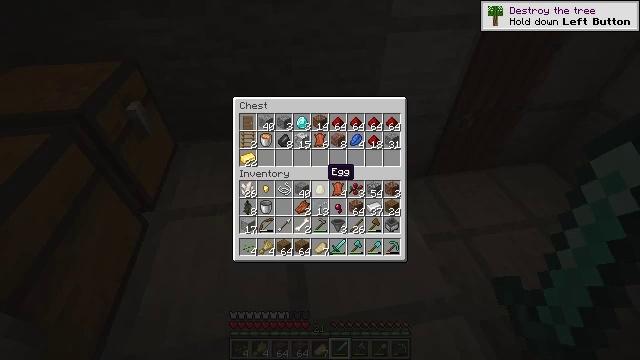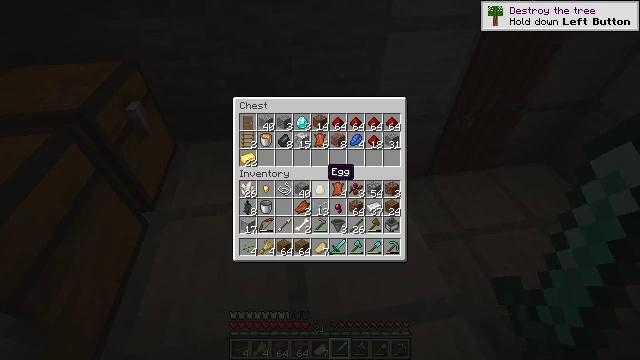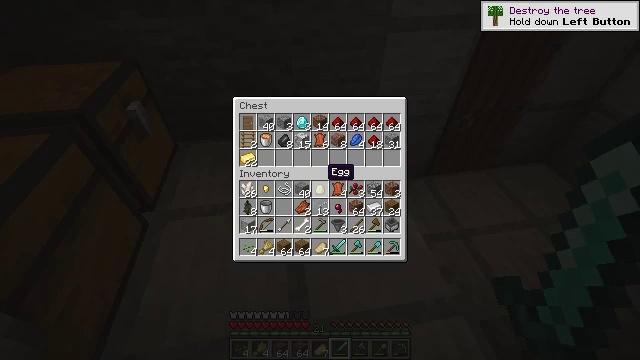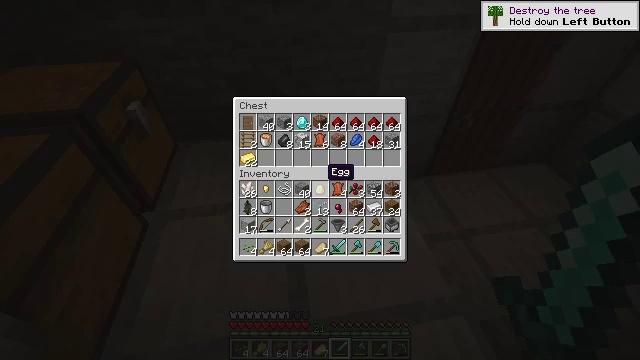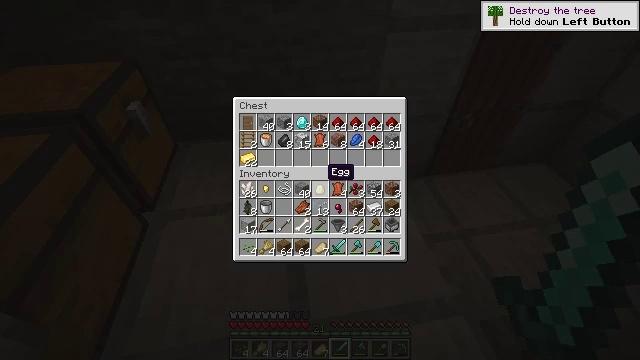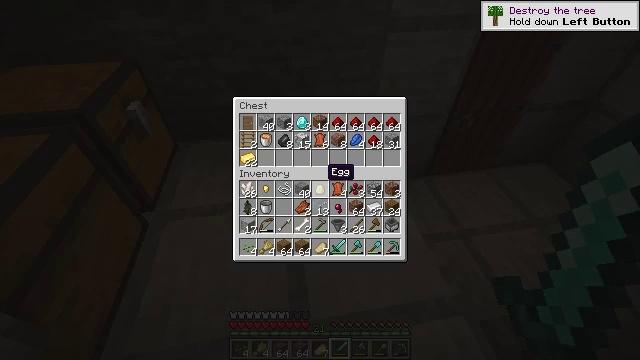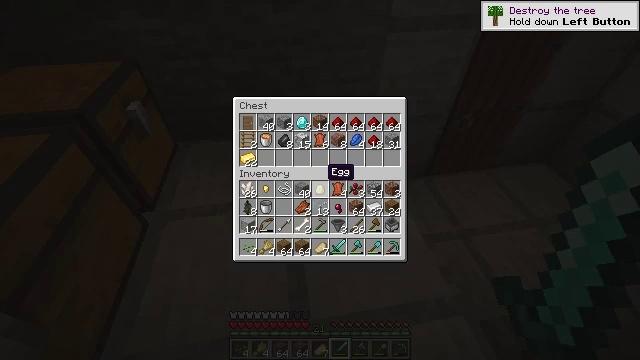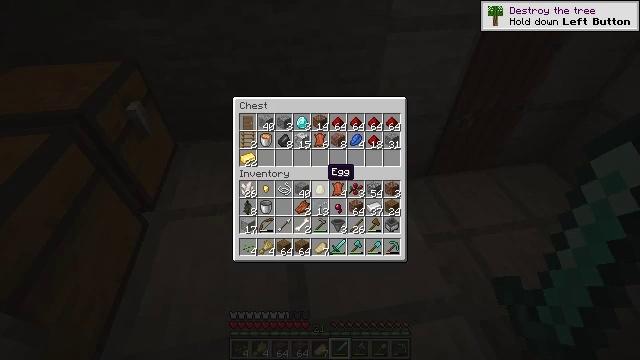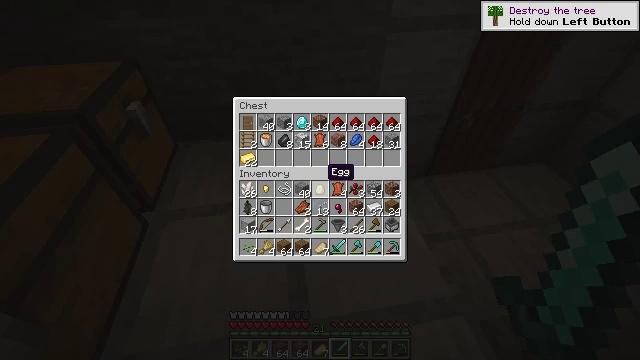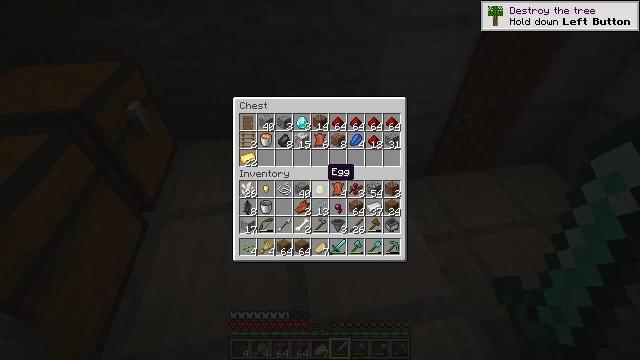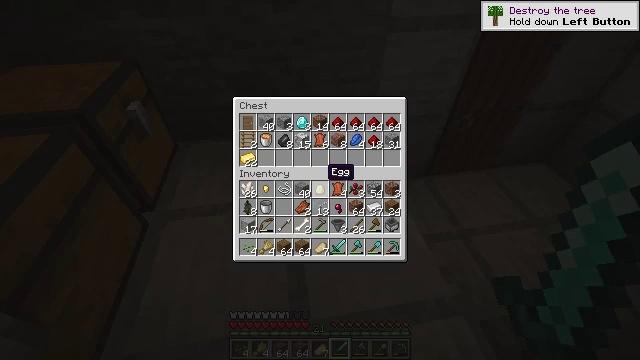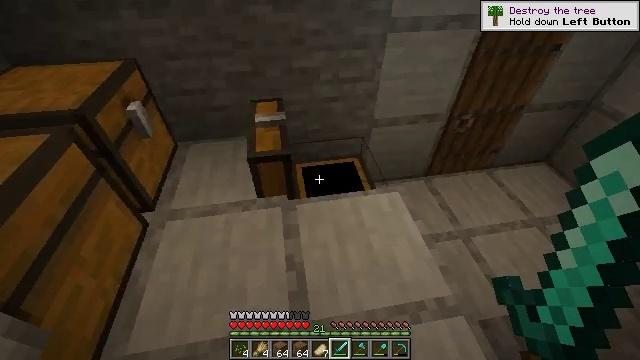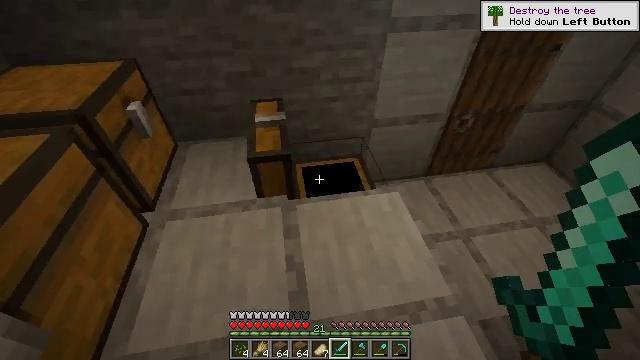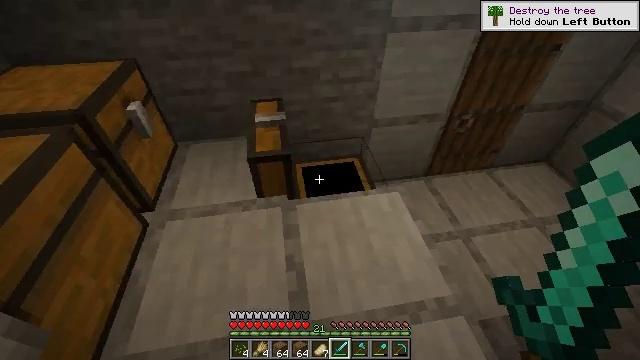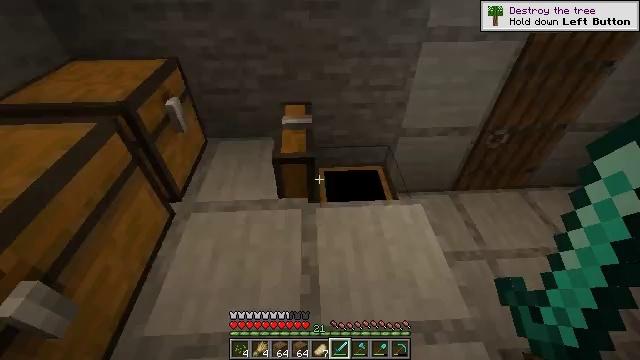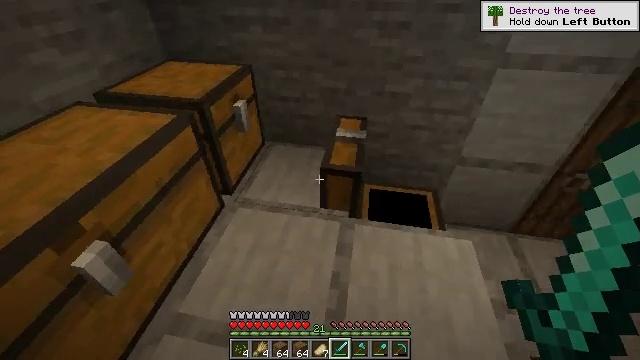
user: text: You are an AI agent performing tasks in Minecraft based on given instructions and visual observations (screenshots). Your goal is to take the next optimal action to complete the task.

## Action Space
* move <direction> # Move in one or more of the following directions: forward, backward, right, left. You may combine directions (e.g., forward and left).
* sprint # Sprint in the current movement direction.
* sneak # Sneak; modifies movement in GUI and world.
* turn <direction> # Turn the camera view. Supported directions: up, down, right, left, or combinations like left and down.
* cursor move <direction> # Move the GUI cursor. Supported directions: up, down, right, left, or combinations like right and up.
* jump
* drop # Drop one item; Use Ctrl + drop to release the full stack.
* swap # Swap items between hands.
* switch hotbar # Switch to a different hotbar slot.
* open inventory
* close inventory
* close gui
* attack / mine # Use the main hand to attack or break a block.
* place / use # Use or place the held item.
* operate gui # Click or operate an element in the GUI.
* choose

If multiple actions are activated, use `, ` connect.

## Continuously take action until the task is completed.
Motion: motion action
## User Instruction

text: Interact with the crafting table to make a dispenser.
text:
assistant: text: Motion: no_op
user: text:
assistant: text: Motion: no_op
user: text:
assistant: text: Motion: no_op
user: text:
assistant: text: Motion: no_op
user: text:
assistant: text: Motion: no_op
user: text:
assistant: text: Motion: no_op
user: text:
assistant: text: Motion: no_op
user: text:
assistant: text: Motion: no_op
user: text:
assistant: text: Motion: no_op
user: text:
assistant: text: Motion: no_op
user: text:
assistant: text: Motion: no_op
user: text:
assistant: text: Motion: no_op
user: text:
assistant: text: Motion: no_op
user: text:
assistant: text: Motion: turn left and up
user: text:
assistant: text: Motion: turn left and up
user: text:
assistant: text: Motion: turn left and up
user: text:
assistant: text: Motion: turn left and up
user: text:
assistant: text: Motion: turn left and up
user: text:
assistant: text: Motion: turn left and up
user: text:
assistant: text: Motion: no_op
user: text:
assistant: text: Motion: no_op
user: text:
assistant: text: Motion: no_op
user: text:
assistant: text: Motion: no_op
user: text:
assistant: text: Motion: no_op
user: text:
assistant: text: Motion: no_op
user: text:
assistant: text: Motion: no_op
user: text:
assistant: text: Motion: use / place
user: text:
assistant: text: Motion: use / place
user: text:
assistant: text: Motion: use / place
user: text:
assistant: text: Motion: no_op